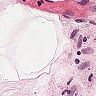
Metastatic tissue present: no